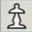
Piece: wP